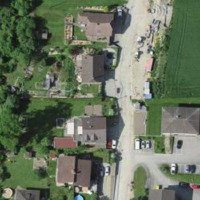
EUNIS habitat code: 55
Species observed at this site:
Impatiens parviflora